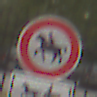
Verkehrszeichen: VerbotReiter
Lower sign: MehrspurigeFahrzeugeFrei9
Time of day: MorningAfternoon
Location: Outdoor (Urban)
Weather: Overcast
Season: NotSpecified
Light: Natural